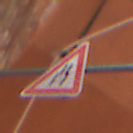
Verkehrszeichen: VerengteFahrbahn
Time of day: MorningAfternoon
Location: Outdoor (Urban)
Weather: Clear
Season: NotSpecified
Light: Natural